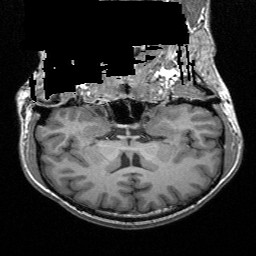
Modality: T1w
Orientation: sagittal